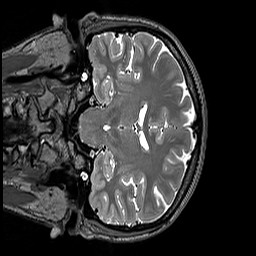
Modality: T2w
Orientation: coronal
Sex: female
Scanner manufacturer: siemens
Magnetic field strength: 3 T
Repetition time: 3 s
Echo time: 0.409 s